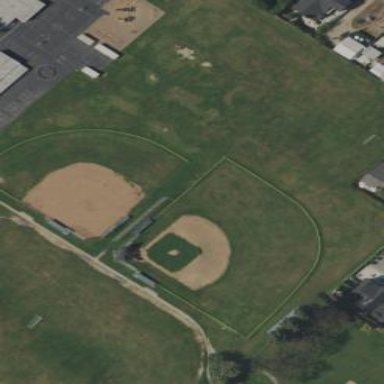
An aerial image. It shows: Baseball pitch for leisure land.